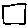
Label: square